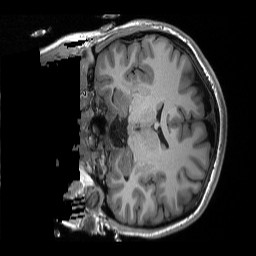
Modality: T1w
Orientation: coronal
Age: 24
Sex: female
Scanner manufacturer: siemens
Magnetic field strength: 3 T
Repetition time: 2.3 s
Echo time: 0.00298 s